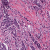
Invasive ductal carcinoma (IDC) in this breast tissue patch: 1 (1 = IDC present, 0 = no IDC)